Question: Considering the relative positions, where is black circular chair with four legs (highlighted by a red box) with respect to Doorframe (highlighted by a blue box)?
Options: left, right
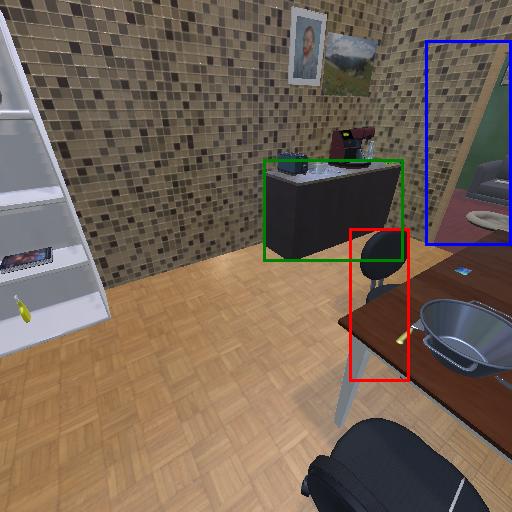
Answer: left